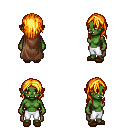
a pixel art fantasy rpg character, female body template, orc, green skin, brown cape, white pants, light blonde long hairstyle, brown slippers, four views (front, back, left, right), 2x2 character sprite sheet, small pixel art, hard edges, no anti-aliasing